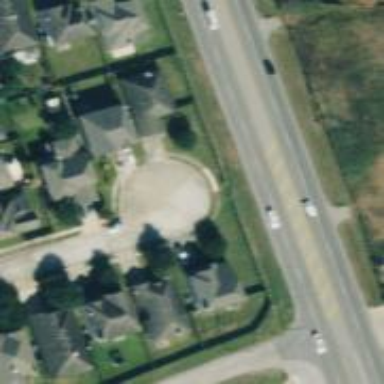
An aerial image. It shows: Circle designated as turning point on the road.